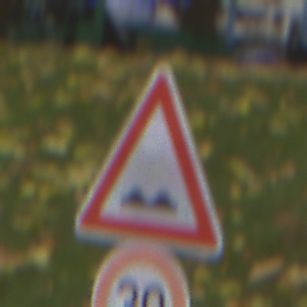
Verkehrszeichen: UnebeneFahrbahn
Zusatzzeichen unten: Geschwindigkeit30
Umgebung: Outdoor, Nature
Tageszeit: MorningAfternoon
Wetter: Overcast
Licht: Natural
Jahreszeit: Autumn
Kontrast: LowContrast